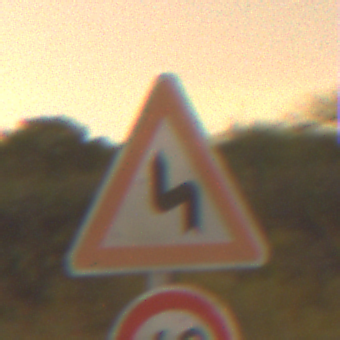
Verkehrszeichen: DoppelkurveZunaechstLinks
Zusatzzeichen unten: Geschwindigkeit60
Umgebung: Outdoor, Nature
Tageszeit: Night
Wetter: Clear
Licht: Natural
Jahreszeit: NotSpecified
Kontrast: LowContrast